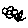
Label: flower